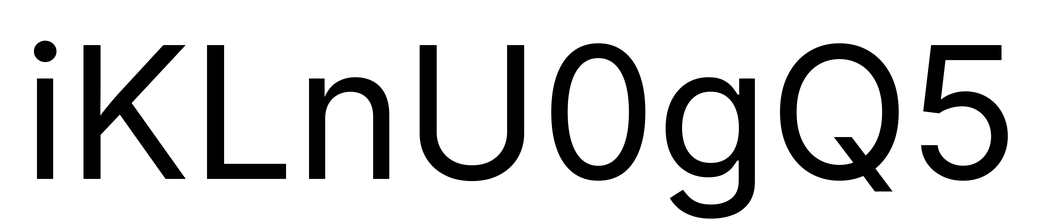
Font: Inter_Regular